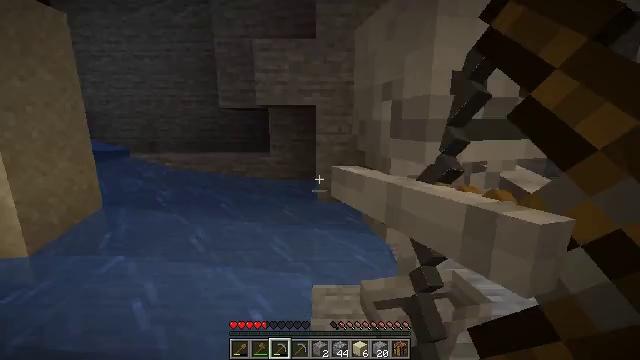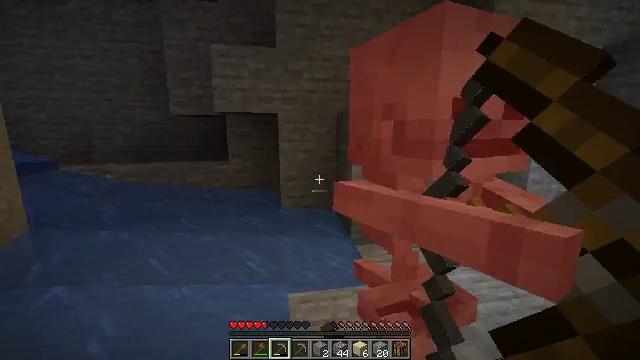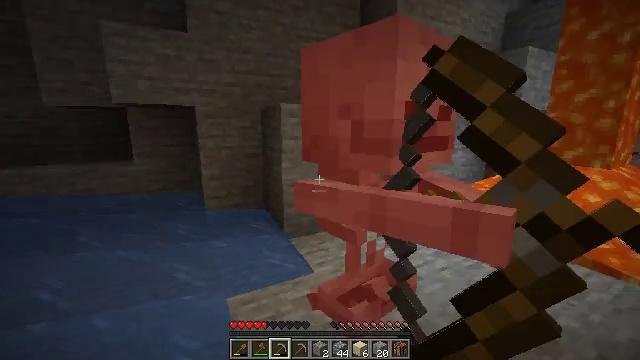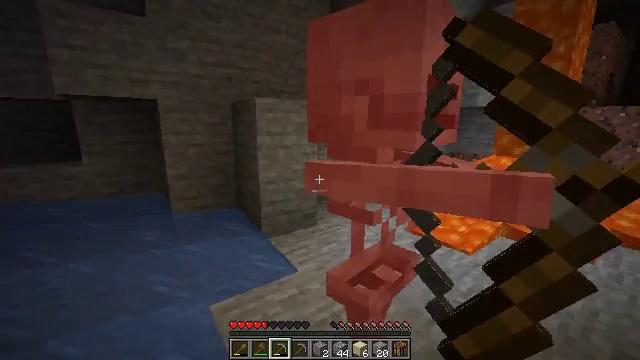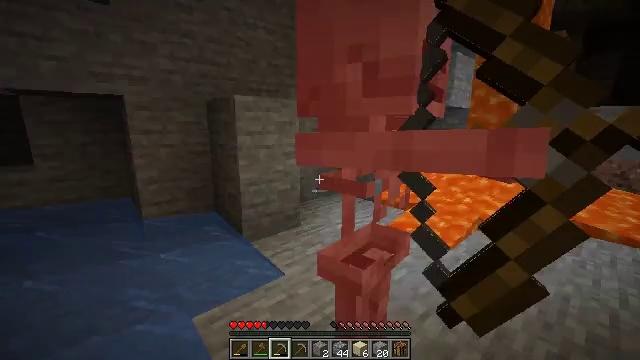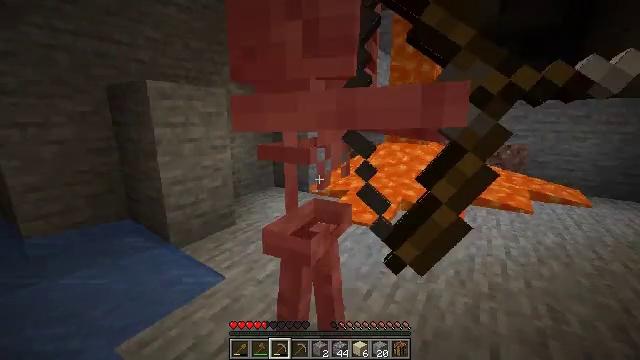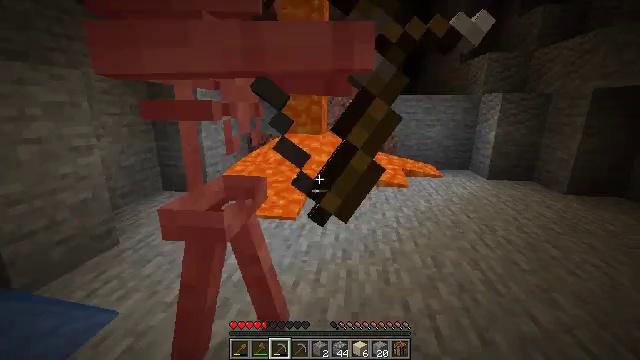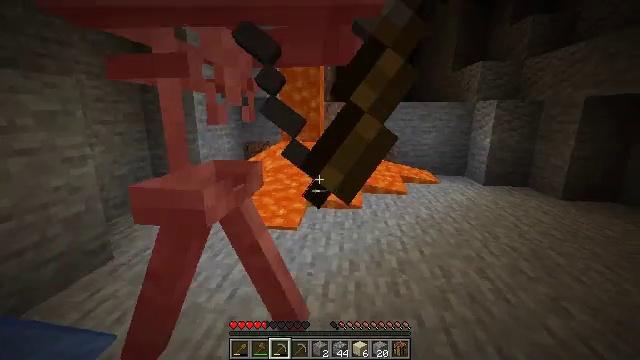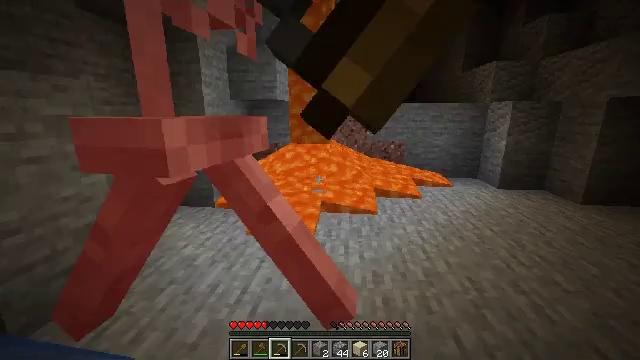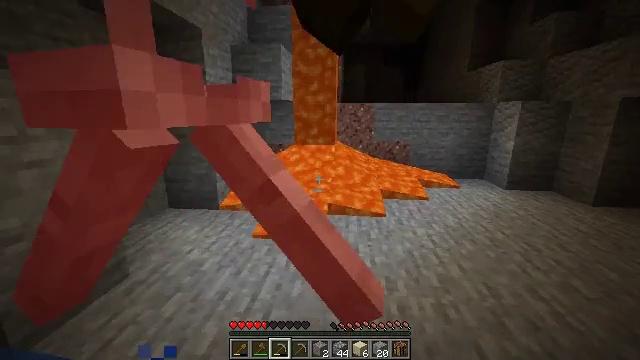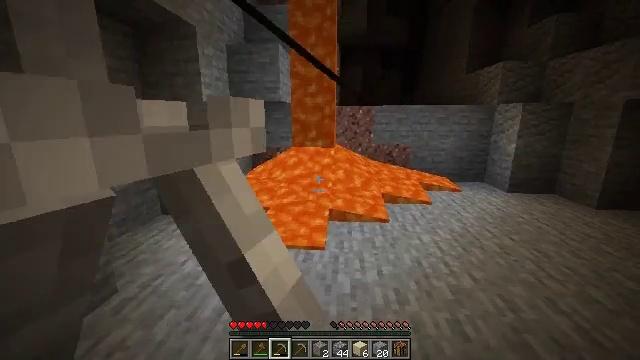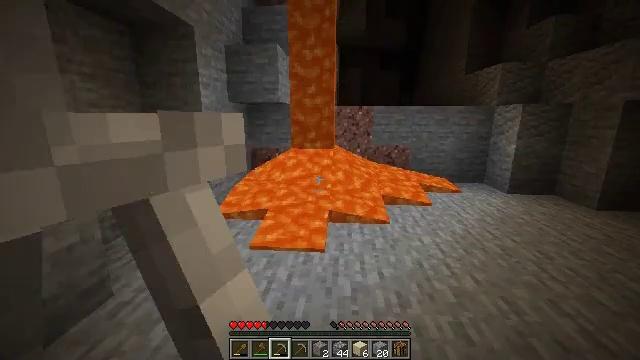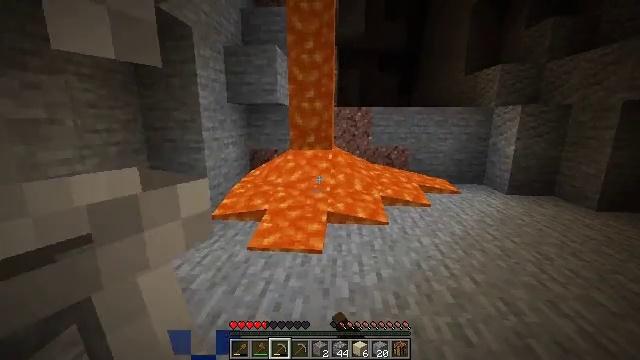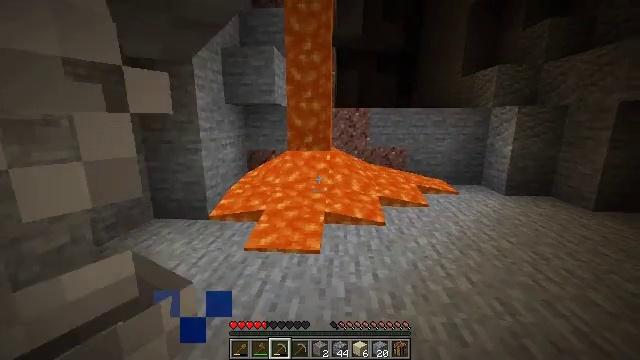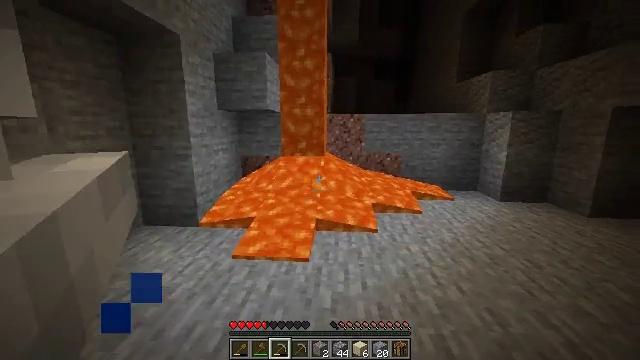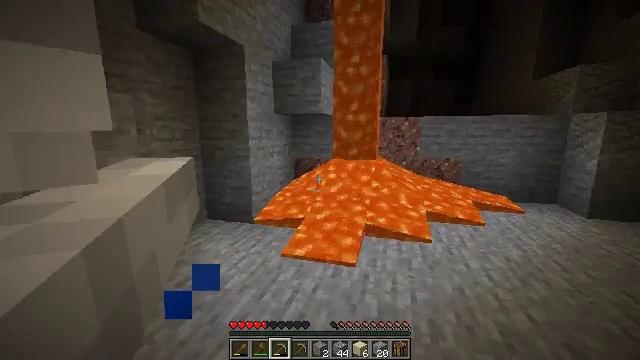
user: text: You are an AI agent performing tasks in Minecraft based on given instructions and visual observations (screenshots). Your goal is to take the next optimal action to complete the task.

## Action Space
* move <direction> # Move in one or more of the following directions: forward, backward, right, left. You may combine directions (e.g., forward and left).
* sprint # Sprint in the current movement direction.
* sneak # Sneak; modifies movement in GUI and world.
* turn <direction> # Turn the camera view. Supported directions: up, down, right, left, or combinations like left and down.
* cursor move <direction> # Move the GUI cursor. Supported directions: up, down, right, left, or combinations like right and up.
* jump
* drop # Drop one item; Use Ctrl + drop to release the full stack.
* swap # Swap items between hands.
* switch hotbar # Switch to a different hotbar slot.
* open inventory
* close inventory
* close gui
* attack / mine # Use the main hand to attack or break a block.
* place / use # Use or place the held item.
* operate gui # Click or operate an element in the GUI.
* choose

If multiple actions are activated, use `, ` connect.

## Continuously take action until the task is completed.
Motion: motion action
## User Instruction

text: Kill mobs.
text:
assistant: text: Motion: move left, turn right and up, attack / mine
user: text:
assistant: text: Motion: move forward and move left, turn right and down, attack / mine
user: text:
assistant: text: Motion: move forward and move left, turn right, attack / mine
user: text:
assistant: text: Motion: move forward and move left, turn right, attack / mine
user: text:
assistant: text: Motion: move forward and move left, turn right and down, attack / mine
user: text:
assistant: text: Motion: move forward and move left, turn right and down, attack / mine
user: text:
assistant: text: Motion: move forward and move left, turn right and up, attack / mine
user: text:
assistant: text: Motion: move forward and move left, attack / mine
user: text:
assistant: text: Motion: move forward, attack / mine
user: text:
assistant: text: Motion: turn right
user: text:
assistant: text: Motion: attack / mine
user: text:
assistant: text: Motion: attack / mine
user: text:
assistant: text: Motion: attack / mine
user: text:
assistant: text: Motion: move forward, turn up, attack / mine
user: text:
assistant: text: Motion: move forward, turn left, attack / mine
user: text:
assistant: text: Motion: move forward, turn left and up, attack / mine
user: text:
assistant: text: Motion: turn left, attack / mine
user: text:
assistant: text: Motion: move left, attack / mine
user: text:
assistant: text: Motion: move left, attack / mine
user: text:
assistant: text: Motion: move left, turn right, attack / mine
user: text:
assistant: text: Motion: move left, turn right, attack / mine
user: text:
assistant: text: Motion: move left, turn right and down, attack / mine
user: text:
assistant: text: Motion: move left, turn left and down
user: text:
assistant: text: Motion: move left, turn left and down, attack / mine
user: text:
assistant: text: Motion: move left, turn right, attack / mine
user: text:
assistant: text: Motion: turn right and down, attack / mine
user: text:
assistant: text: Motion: turn right, attack / mine
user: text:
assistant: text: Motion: attack / mine
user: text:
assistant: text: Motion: attack / mine
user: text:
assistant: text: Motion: turn right, attack / mine